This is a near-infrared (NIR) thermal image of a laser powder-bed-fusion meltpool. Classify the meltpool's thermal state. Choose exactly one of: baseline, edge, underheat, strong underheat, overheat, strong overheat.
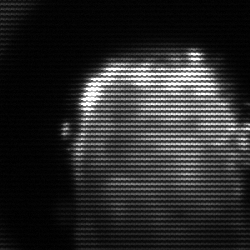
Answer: baseline